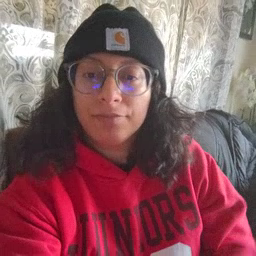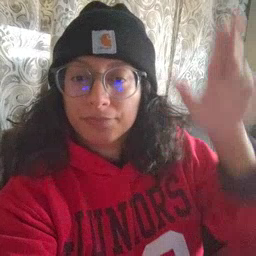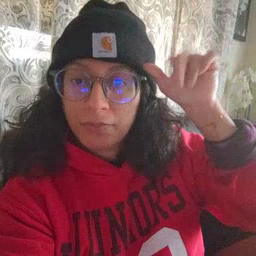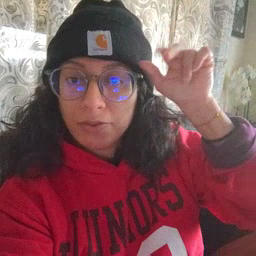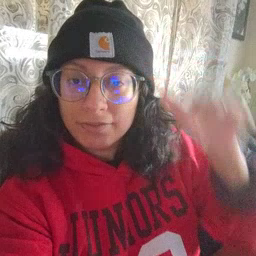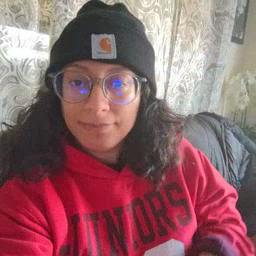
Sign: horse